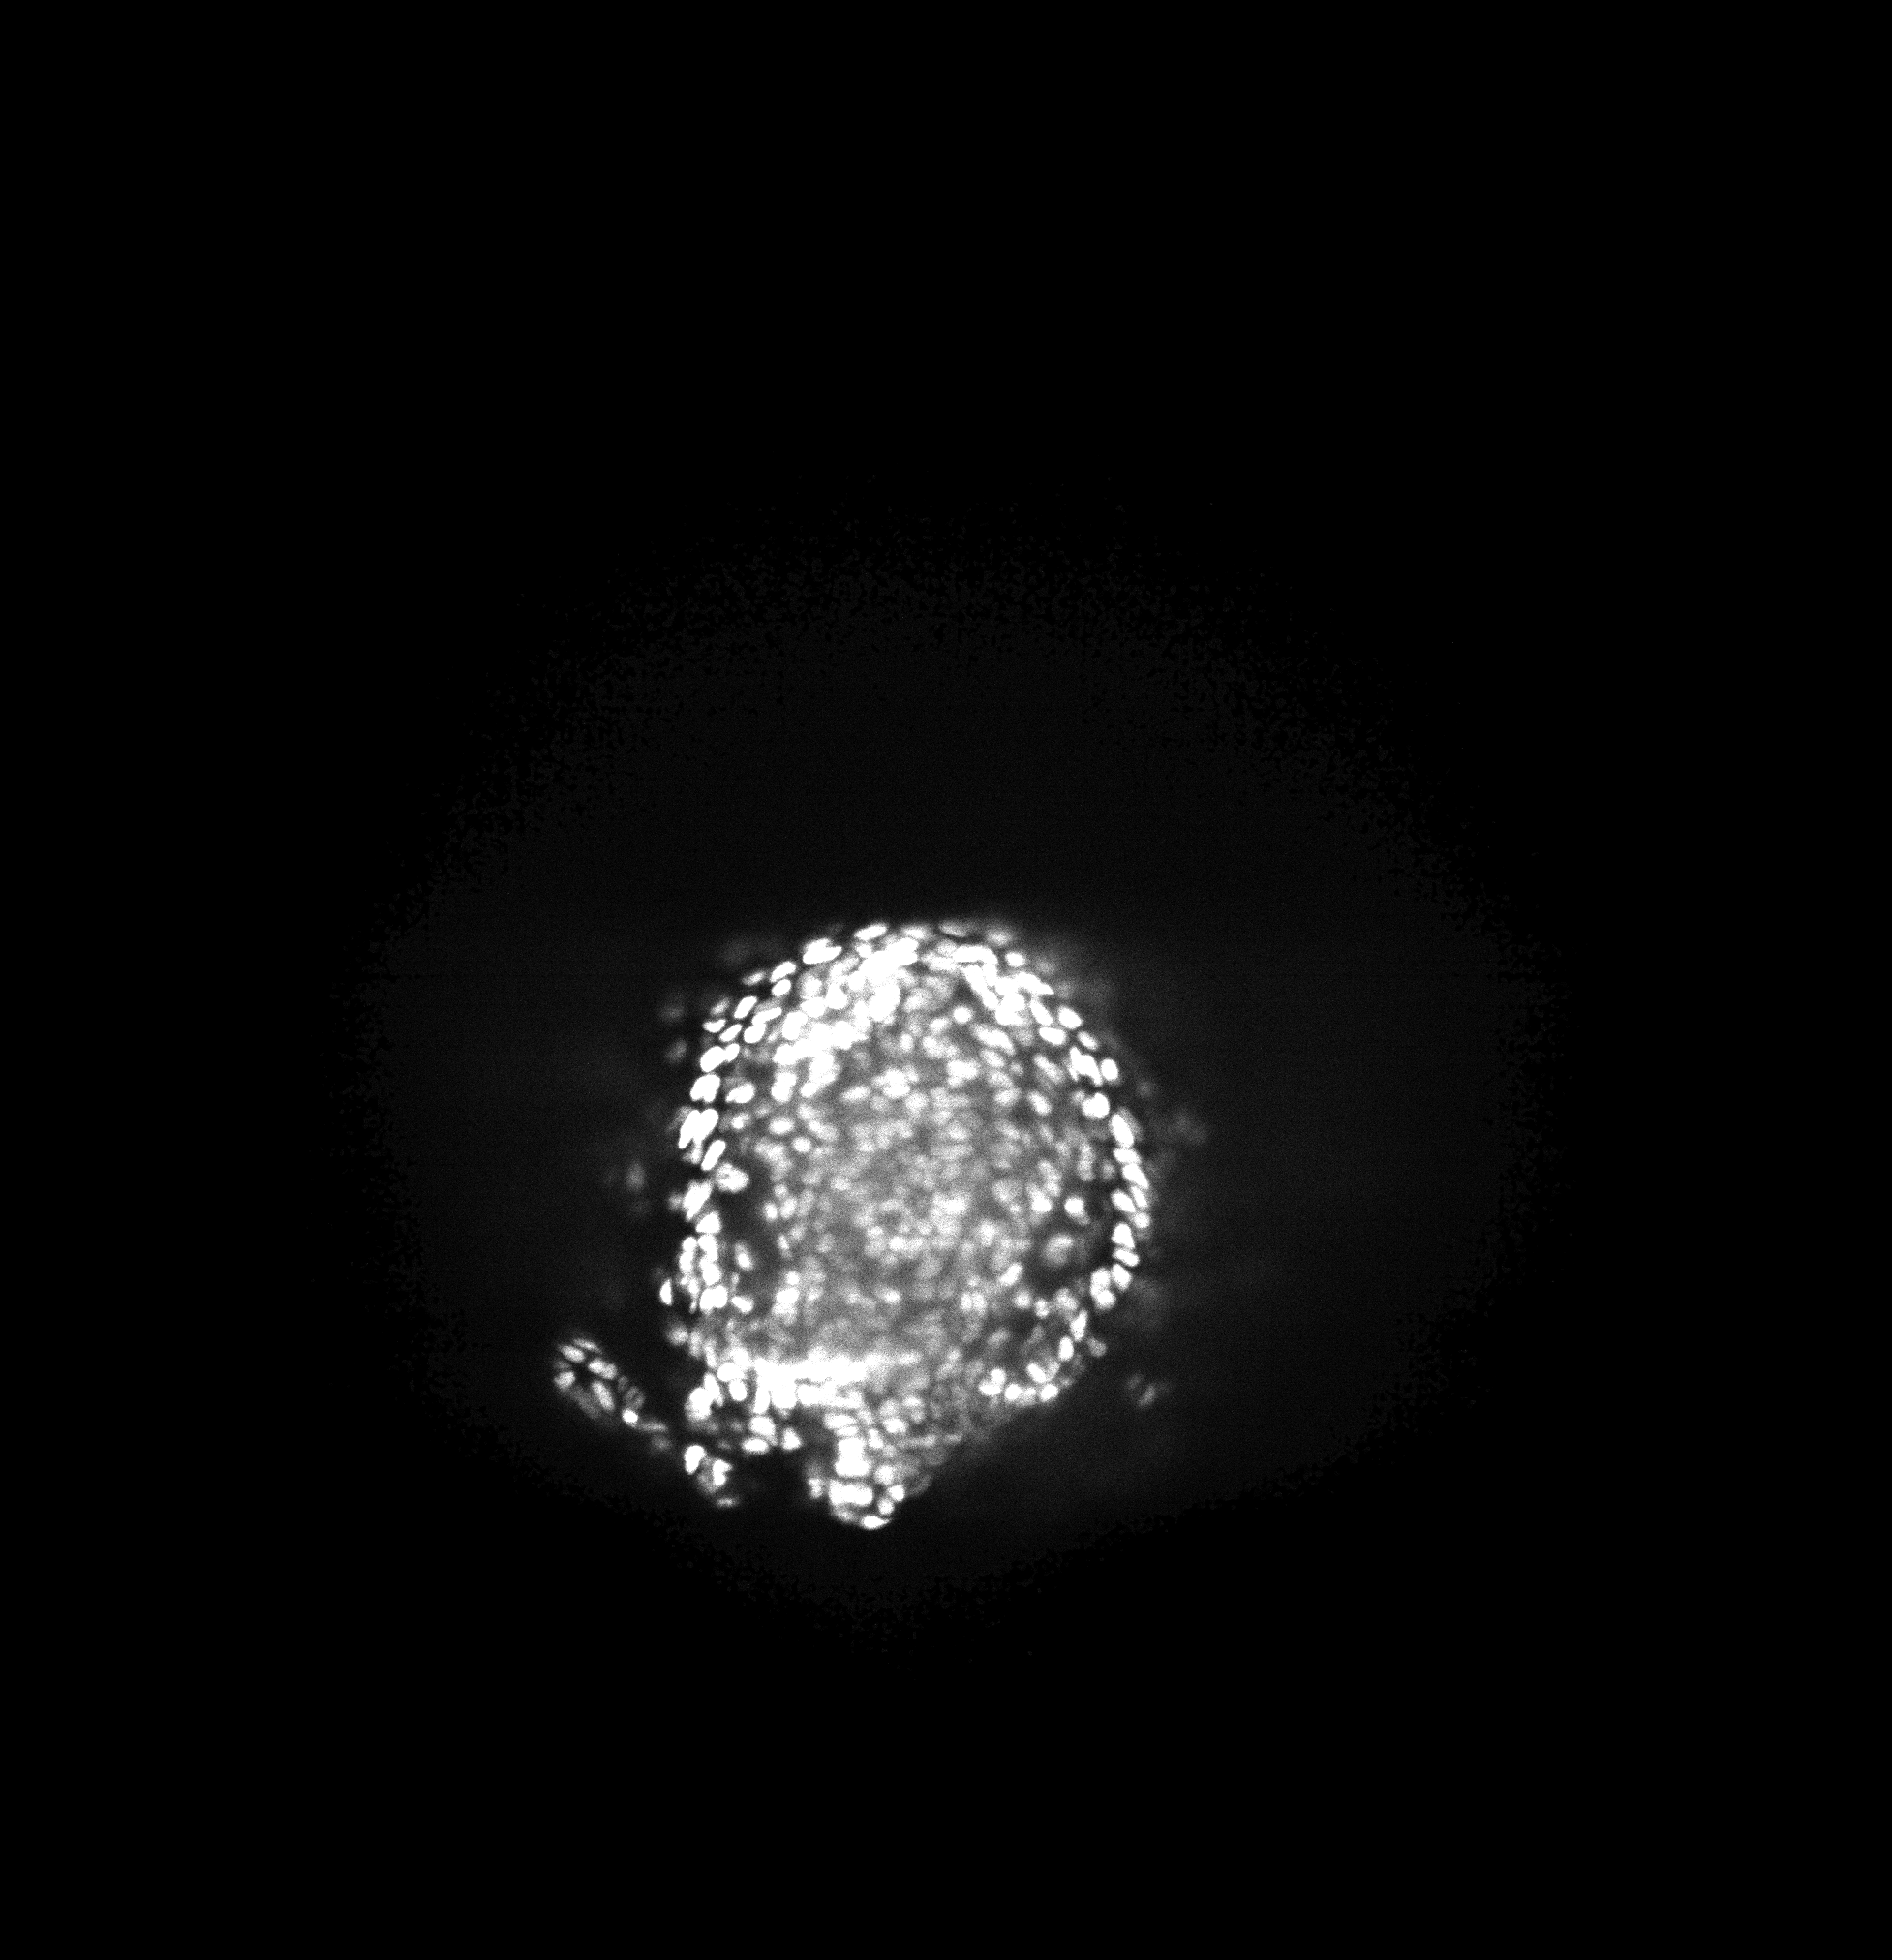
Sample: MusMusculus_1
Volume: 70 slices, 2024x1954 pixels
Nuclei in middle slice: 215